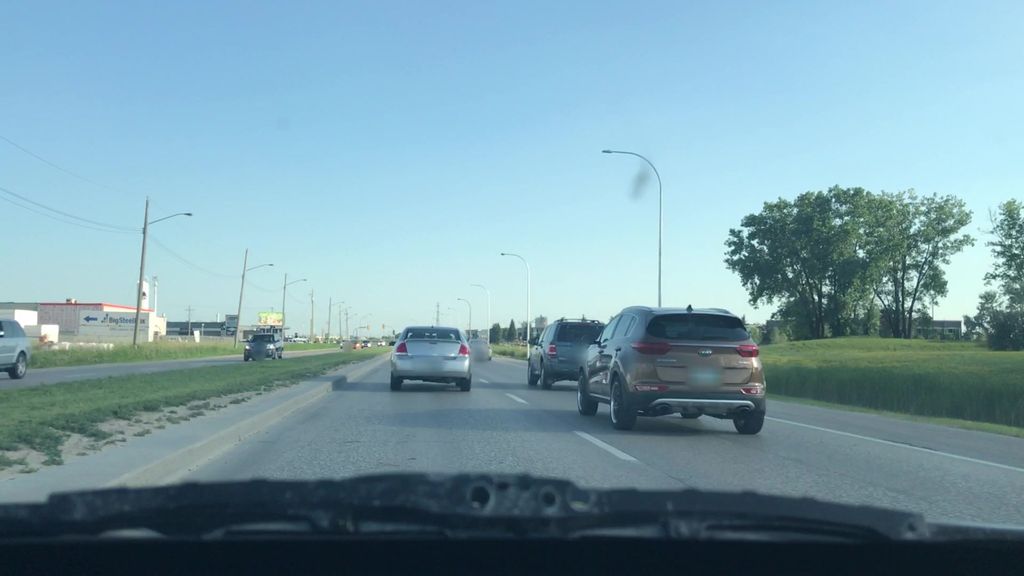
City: winnipeg